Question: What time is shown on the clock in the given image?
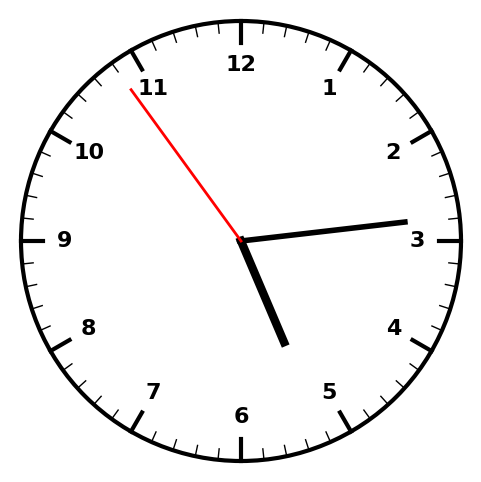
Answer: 05:13:54